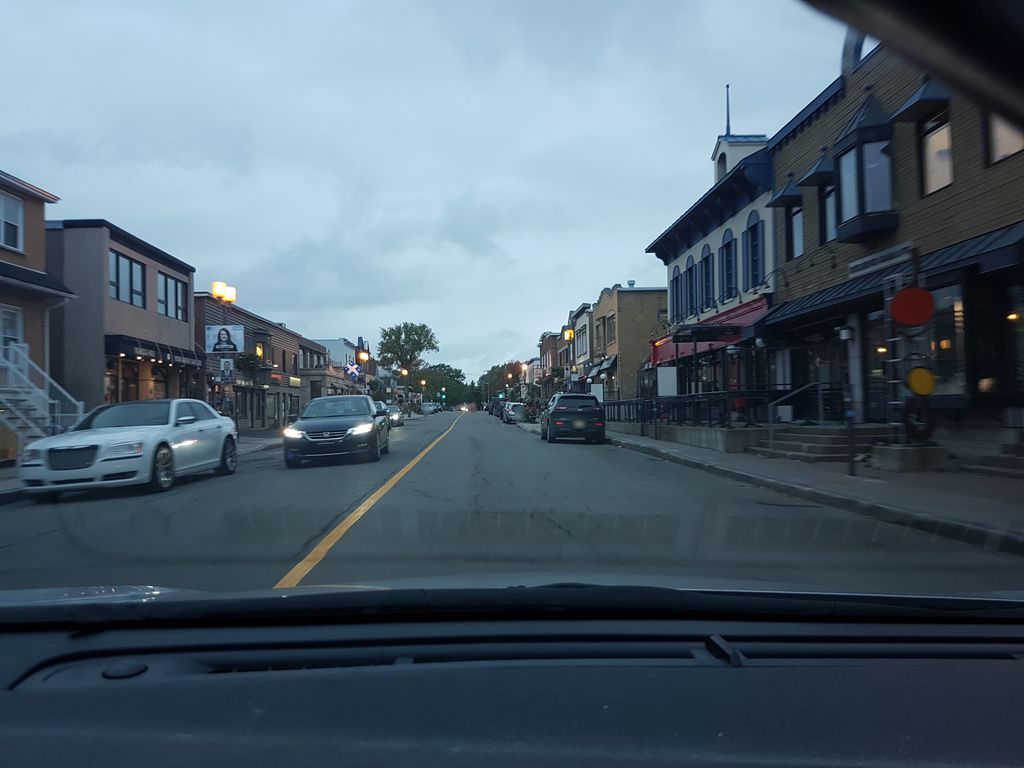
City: quebec_city